【题型】选择题　【知识点】平面几何　【难度】easy
如图，在由小正方形组成的方格纸中，$\triangle ABC$ 和 $\triangle EDP$ 的顶点均在格点上，要使 $\triangle ABC \sim \triangle EDP$，则点 $P$ 所在的格点为（\qquad ）

A. 点 $P_1$  \qquad
B. 点 $P_2$  \qquad
C. 点 $P_3$  \qquad
D. 点 $P_4$
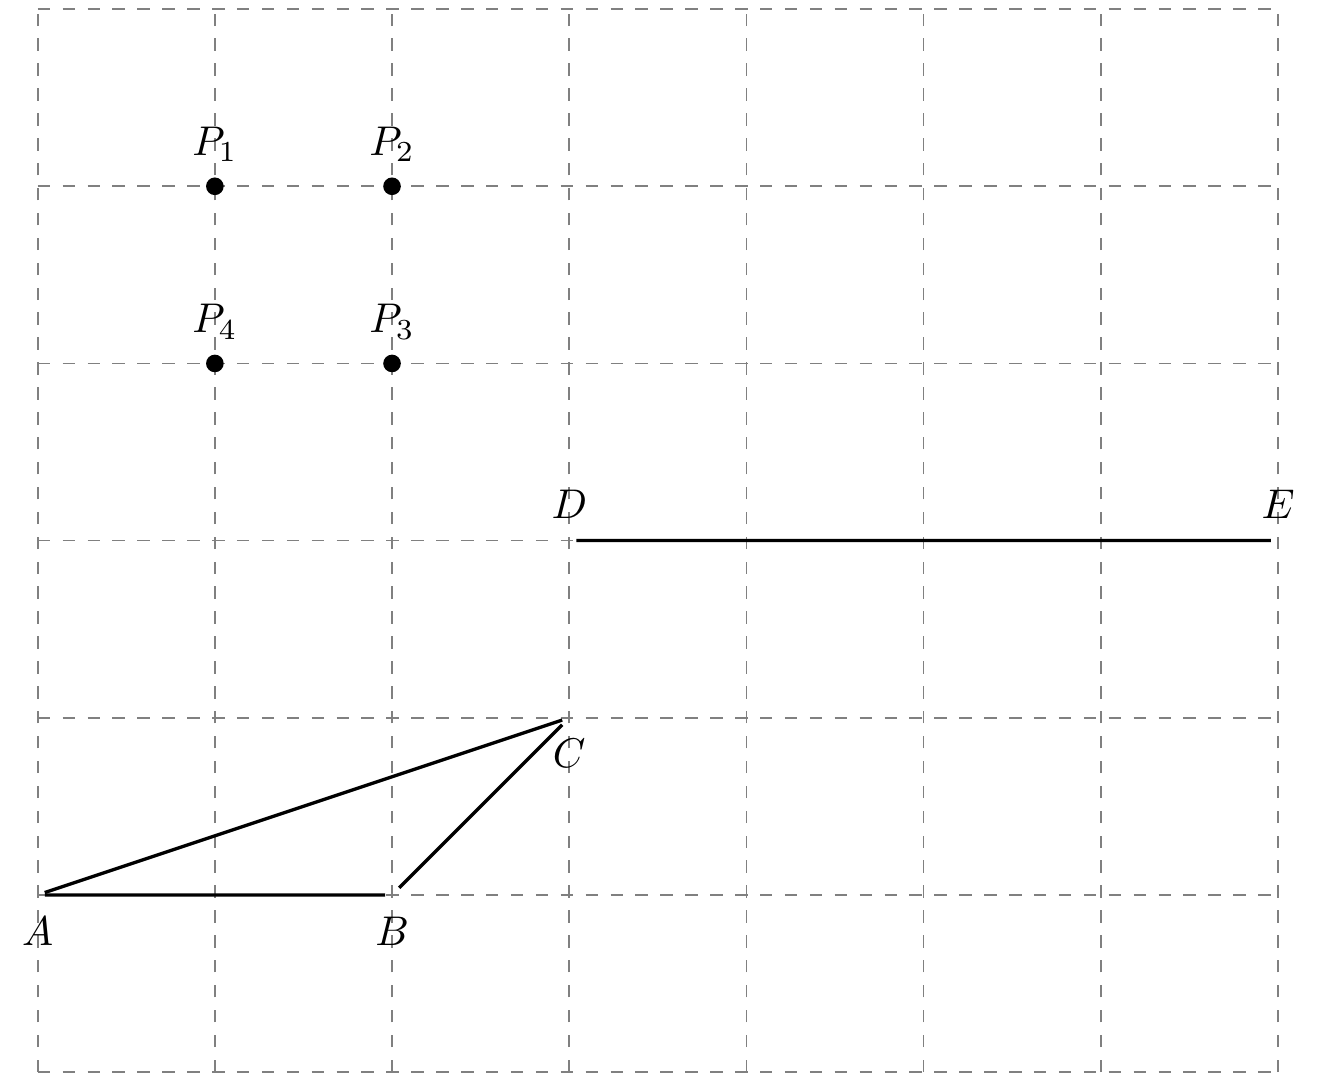
【解答】
解：
在 $\triangle ABC$ 中，$BC$ 是正方形的对角线，

$\therefore \angle ABC = 135^\circ$，且 $BC = \sqrt{1^2 + 1^2} = \sqrt{2}$，$AB = 2$，

即 $\frac{BC}{AB} = \frac{\sqrt{2}}{2}$。

要使 $\triangle ABC \sim \triangle EDP$，

则 $\angle EDP = \angle ABC = 135^\circ$,

观察图形，只有 $P_1D$ 是正方形的对角线，即 $\angle EDP_1 = 135^\circ$，

且 $DP_1 = \sqrt{2^2 + 2^2} = 2\sqrt{2}$，$DE = 4$，

即 $\frac{DP_1}{DE} = \frac{2\sqrt{2}}{4} = \frac{\sqrt{2}}{2}$。

$\therefore$ 点 $P_1$ 符合题意。

故选：A。